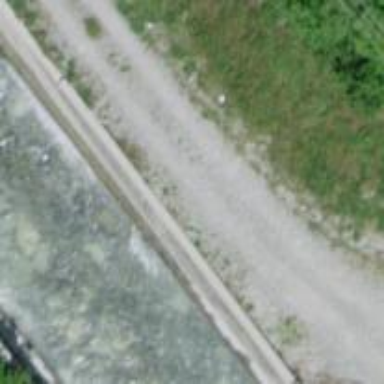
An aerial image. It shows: Fine gravel service road.